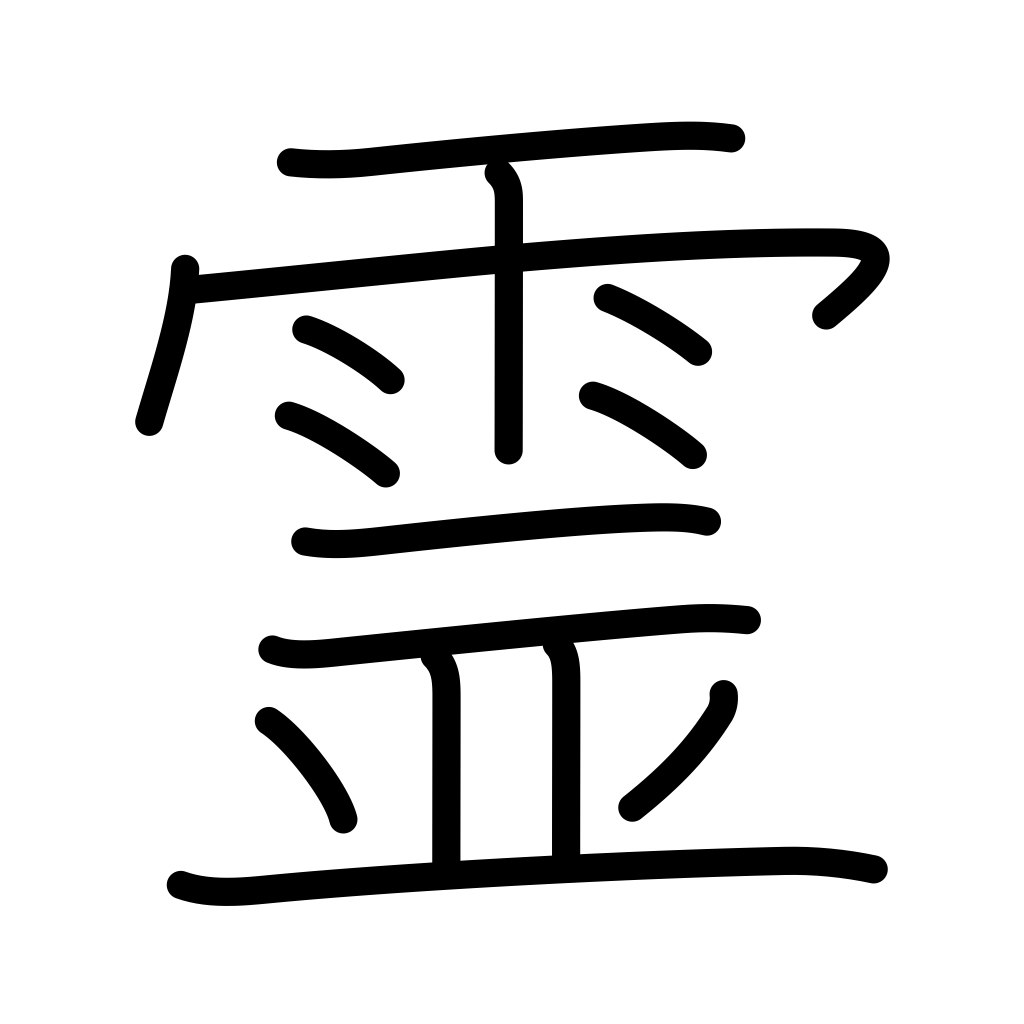
Meaning: spirits, soul